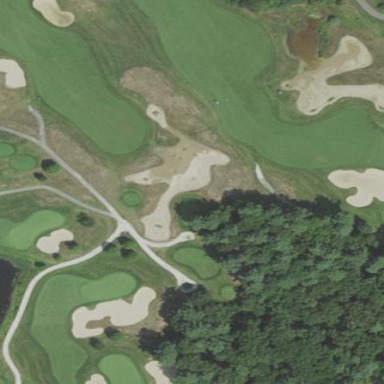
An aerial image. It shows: Sand bunker on golf course.